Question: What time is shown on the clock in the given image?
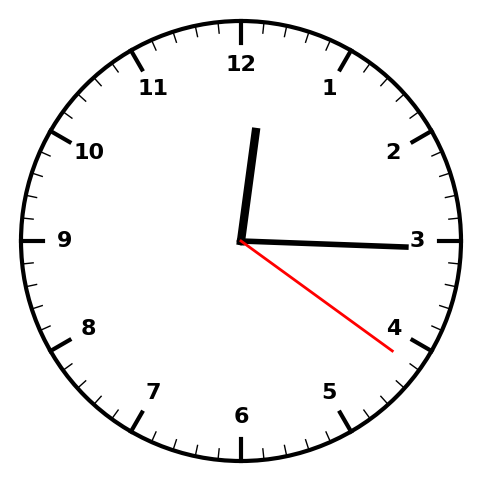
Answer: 12:15:21